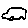
Label: car